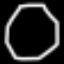
Label: octagon